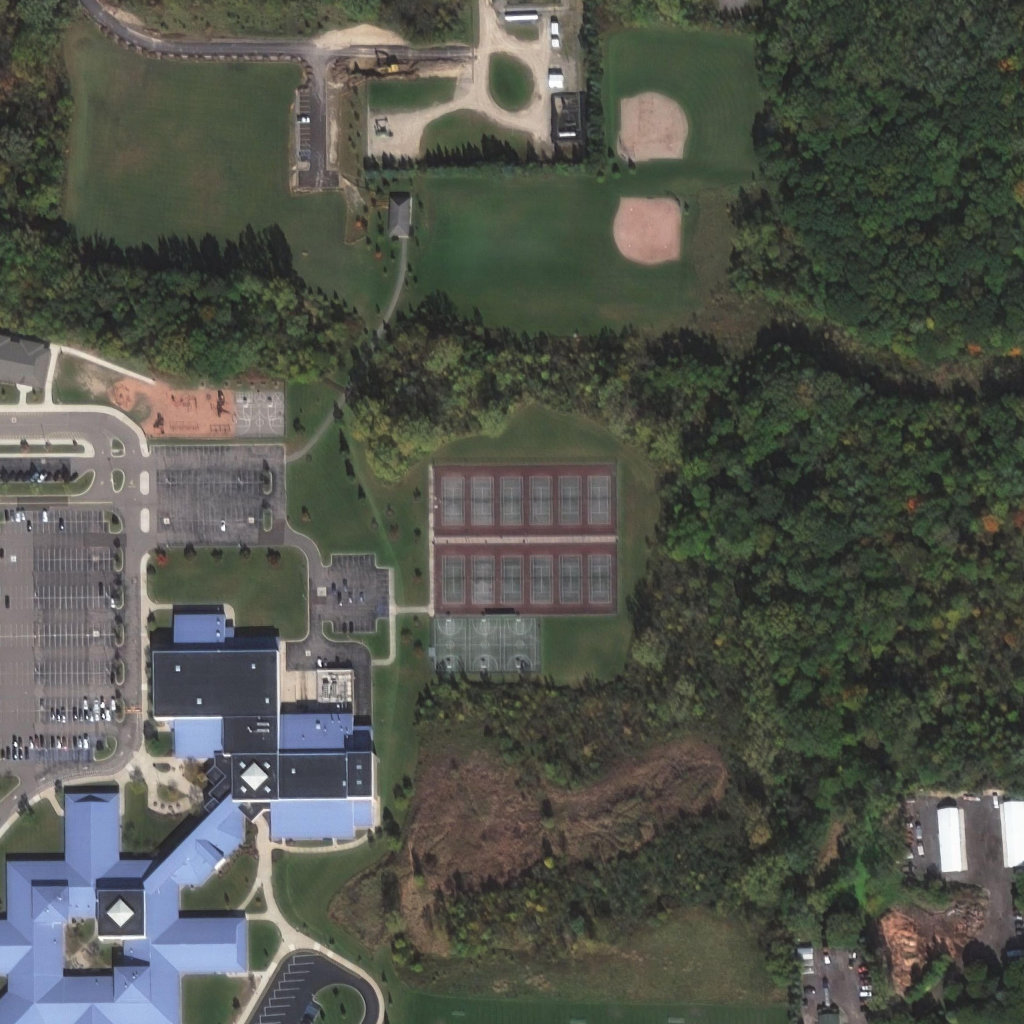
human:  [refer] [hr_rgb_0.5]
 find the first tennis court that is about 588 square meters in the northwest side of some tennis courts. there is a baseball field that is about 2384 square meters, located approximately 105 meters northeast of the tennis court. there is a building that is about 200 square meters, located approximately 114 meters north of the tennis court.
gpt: <box>[[42, 45, 45, 52, 0]]</box>

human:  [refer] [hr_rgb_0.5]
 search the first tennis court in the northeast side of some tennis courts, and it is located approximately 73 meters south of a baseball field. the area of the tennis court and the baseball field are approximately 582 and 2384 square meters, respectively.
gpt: <box>[[56, 45, 60, 52, 0]]</box>